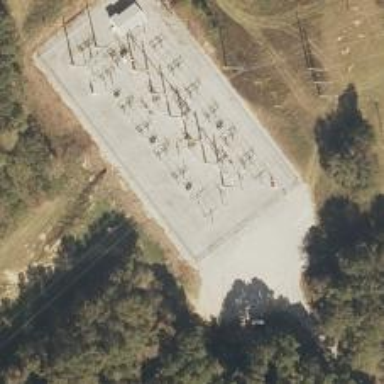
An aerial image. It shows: Switch used for power control.